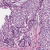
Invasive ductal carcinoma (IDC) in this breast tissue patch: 1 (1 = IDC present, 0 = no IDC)